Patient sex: M
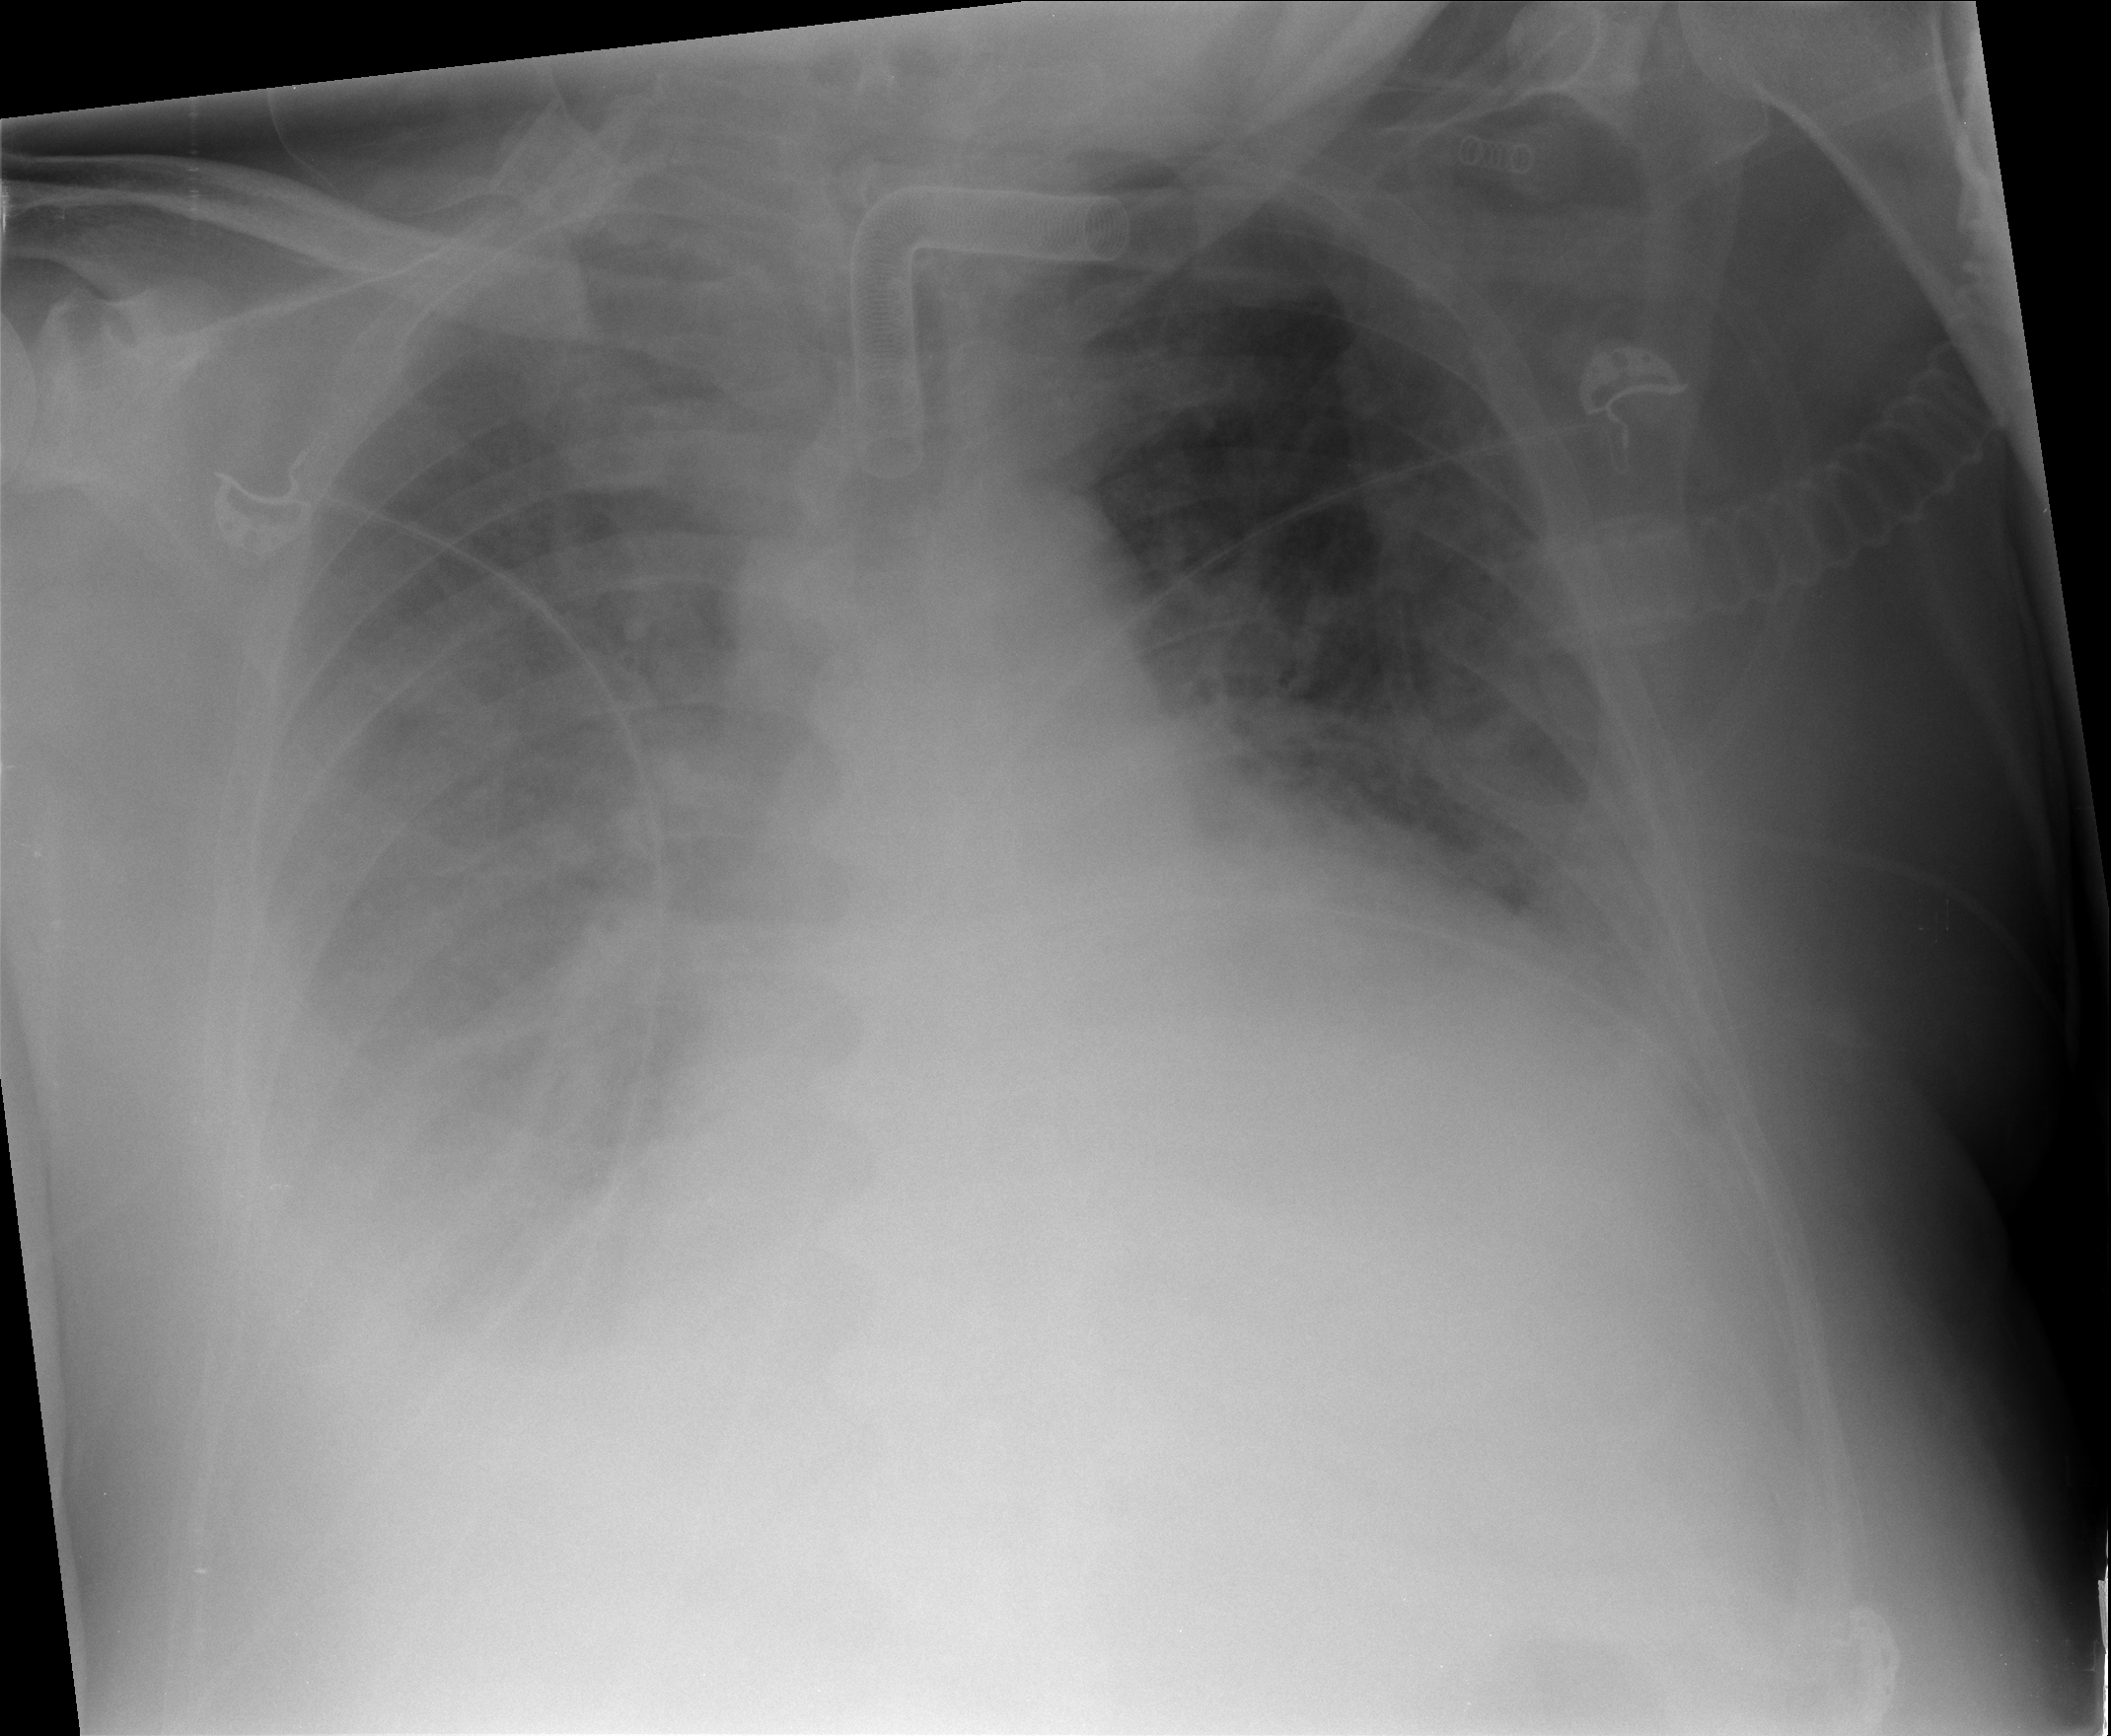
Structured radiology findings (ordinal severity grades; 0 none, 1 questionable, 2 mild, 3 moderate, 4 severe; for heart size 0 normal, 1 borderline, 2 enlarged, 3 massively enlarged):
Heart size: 2
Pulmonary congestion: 4
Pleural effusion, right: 4
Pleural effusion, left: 3
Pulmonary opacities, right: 2
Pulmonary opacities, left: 2
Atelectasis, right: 4
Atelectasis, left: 3